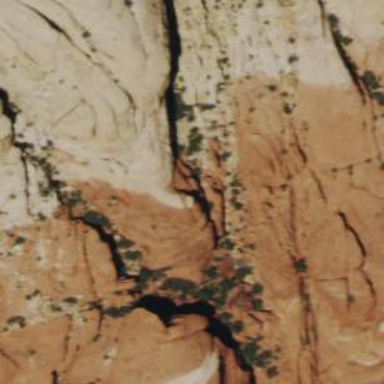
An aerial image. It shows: White cliff formed by nature.